Question: On crash of my program Visual Studio gives me the below call stack which has not one reference to any code Iv written or line number in my source, does this suggest there is a bug in the OpenCV library ?
I would of thought it would be still be possible to find the source operation /function in my program which triggered the crash as is usually the case..
'''
opencv_imgproc243d.dll!cv::RGB2RGB<unsigned char>::operator()(const unsigned char * src=0x00000000, unsigned char * dst=0x0f010050, int n=1920) Line 208 + 0x6 bytes C++
> opencv_imgproc243d.dll!cv::CvtColorLoop_Invoker<cv::RGB2RGB<unsigned char> >::operator()(const cv::Range & range={...}) Line 176 + 0x1d bytes C++
opencv_core243d.dll!'anonymous namespace'::ParallelLoopBodyWrapper::operator()(const cv::Range & sr={...}) Line 134 + 0x17 bytes C++
opencv_core243d.dll!'anonymous namespace'::ProxyLoopBody::operator()(int i=0) Line 177 C++
opencv_core243d.dll!Concurrency::_Parallel_chunk_helper_invoke<int,unsigned int,'anonymous namespace'::ProxyLoopBody,0>::_Invoke(const int & _First=0, unsigned int & _Index=0, const 'anonymous-namespace'::ProxyLoopBody & _Func={...}) Line 1445 C++
opencv_core243d.dll!Concurrency::_Parallel_chunk_helper<int,unsigned int,'anonymous namespace'::ProxyLoopBody,0>::operator()() Line 1833 + 0x16 bytes C++
opencv_core243d.dll!Concurrency::task_handle<Concurrency::_Parallel_chunk_helper<int,unsigned int,'anonymous namespace'::ProxyLoopBody,0> >::operator()() Line 116 C++
opencv_core243d.dll!Concurrency::details::_UnrealizedChore::_InvokeBridge<Concurrency::task_handle<Concurrency::_Parallel_chunk_helper<int,unsigned int,'anonymous namespace'::ProxyLoopBody,0> > >(Concurrency::task_handle<Concurrency::_Parallel_chunk_helper<int,unsigned int,'anonymous namespace'::ProxyLoopBody,0> > * _PChore=0x036fb148 {_M_first=0 _M_step=1 _M_function={...} ...}) Line 3495 C++
msvcr100d.dll!Concurrency::details::_UnrealizedChore::_StructuredChoreWrapper(Concurrency::details::_UnrealizedChore * pChore=0x036fb148 {_M_first=0 _M_step=1 _M_function={...} ...}) Line 99 + 0xc bytes C++
msvcr100d.dll!Concurrency::details::_UnrealizedChore::_Invoke() Line 3454 + 0xc bytes C++
msvcr100d.dll!Concurrency::details::WorkItem::Invoke() Line 75 C++
msvcr100d.dll!Concurrency::details::InternalContextBase::ExecuteChoreInline(Concurrency::details::WorkItem * pWork=0x0fb8f7dc) Line 1385 C++
msvcr100d.dll!Concurrency::details::InternalContextBase::Dispatch(Concurrency::DispatchState * pDispatchState=0x0fb8f7fc) Line 1478 C++
msvcr100d.dll!Concurrency::details::FreeThreadProxy::Dispatch() Line 157 C++
msvcr100d.dll!Concurrency::details::ThreadProxy::ThreadProxyMain(void * lpParameter=0x029c2160) Line 162 C++
kernel32.dll!@BaseThreadInitThunk@12() + 0x12 bytes
ntdll.dll!___RtlUserThreadStart@8() + 0x27 bytes
ntdll.dll!__RtlUserThreadStart@8() + 0x1b bytes
'''
Looks like an assertion failed as a result of a function recieving a corrrupted Mat as this was output to the console at the time of the crash.

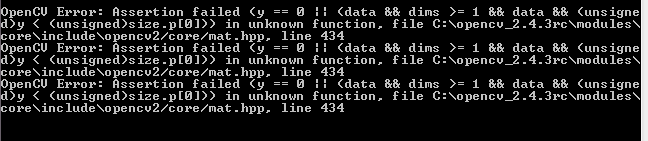
Answer: I'll hazard a guess that when the method cvtColor() is called in your code that opencv runs this in its own thread.
You can see the opencv source <URL> which shows that this method is called in the Color.cpp file.
The RGB2RGB format is similar to that used in converting from one color space to another, i would guess that this is perhaps creating a copy.
As such i might look in your code for the following commands as the cause.
'''
cvtColor(src, dst, CV_RGB2RGB);
or
Mat A = Mat(...);
Mat B = A.clone();
I don't think this will cause it as this just copies header information.
Mat B(A);
or
A.copyTo(B);
'''
You can rule out Mat's where you've converted them to BGR or GRAY. In fact given, as i understand it, that opencv works in the BGR color space, you've most likely somewhere converted a Mat to RGB already, which might make a good starting point to search from.
The assertion also suggests that your trying to clone() an empty Mat to another.
'''
Asset( y==0 )
'''
If this only happens occasionally then i'd look for if() statements, or conditional situations where cloning or conversion is occurring.